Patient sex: M
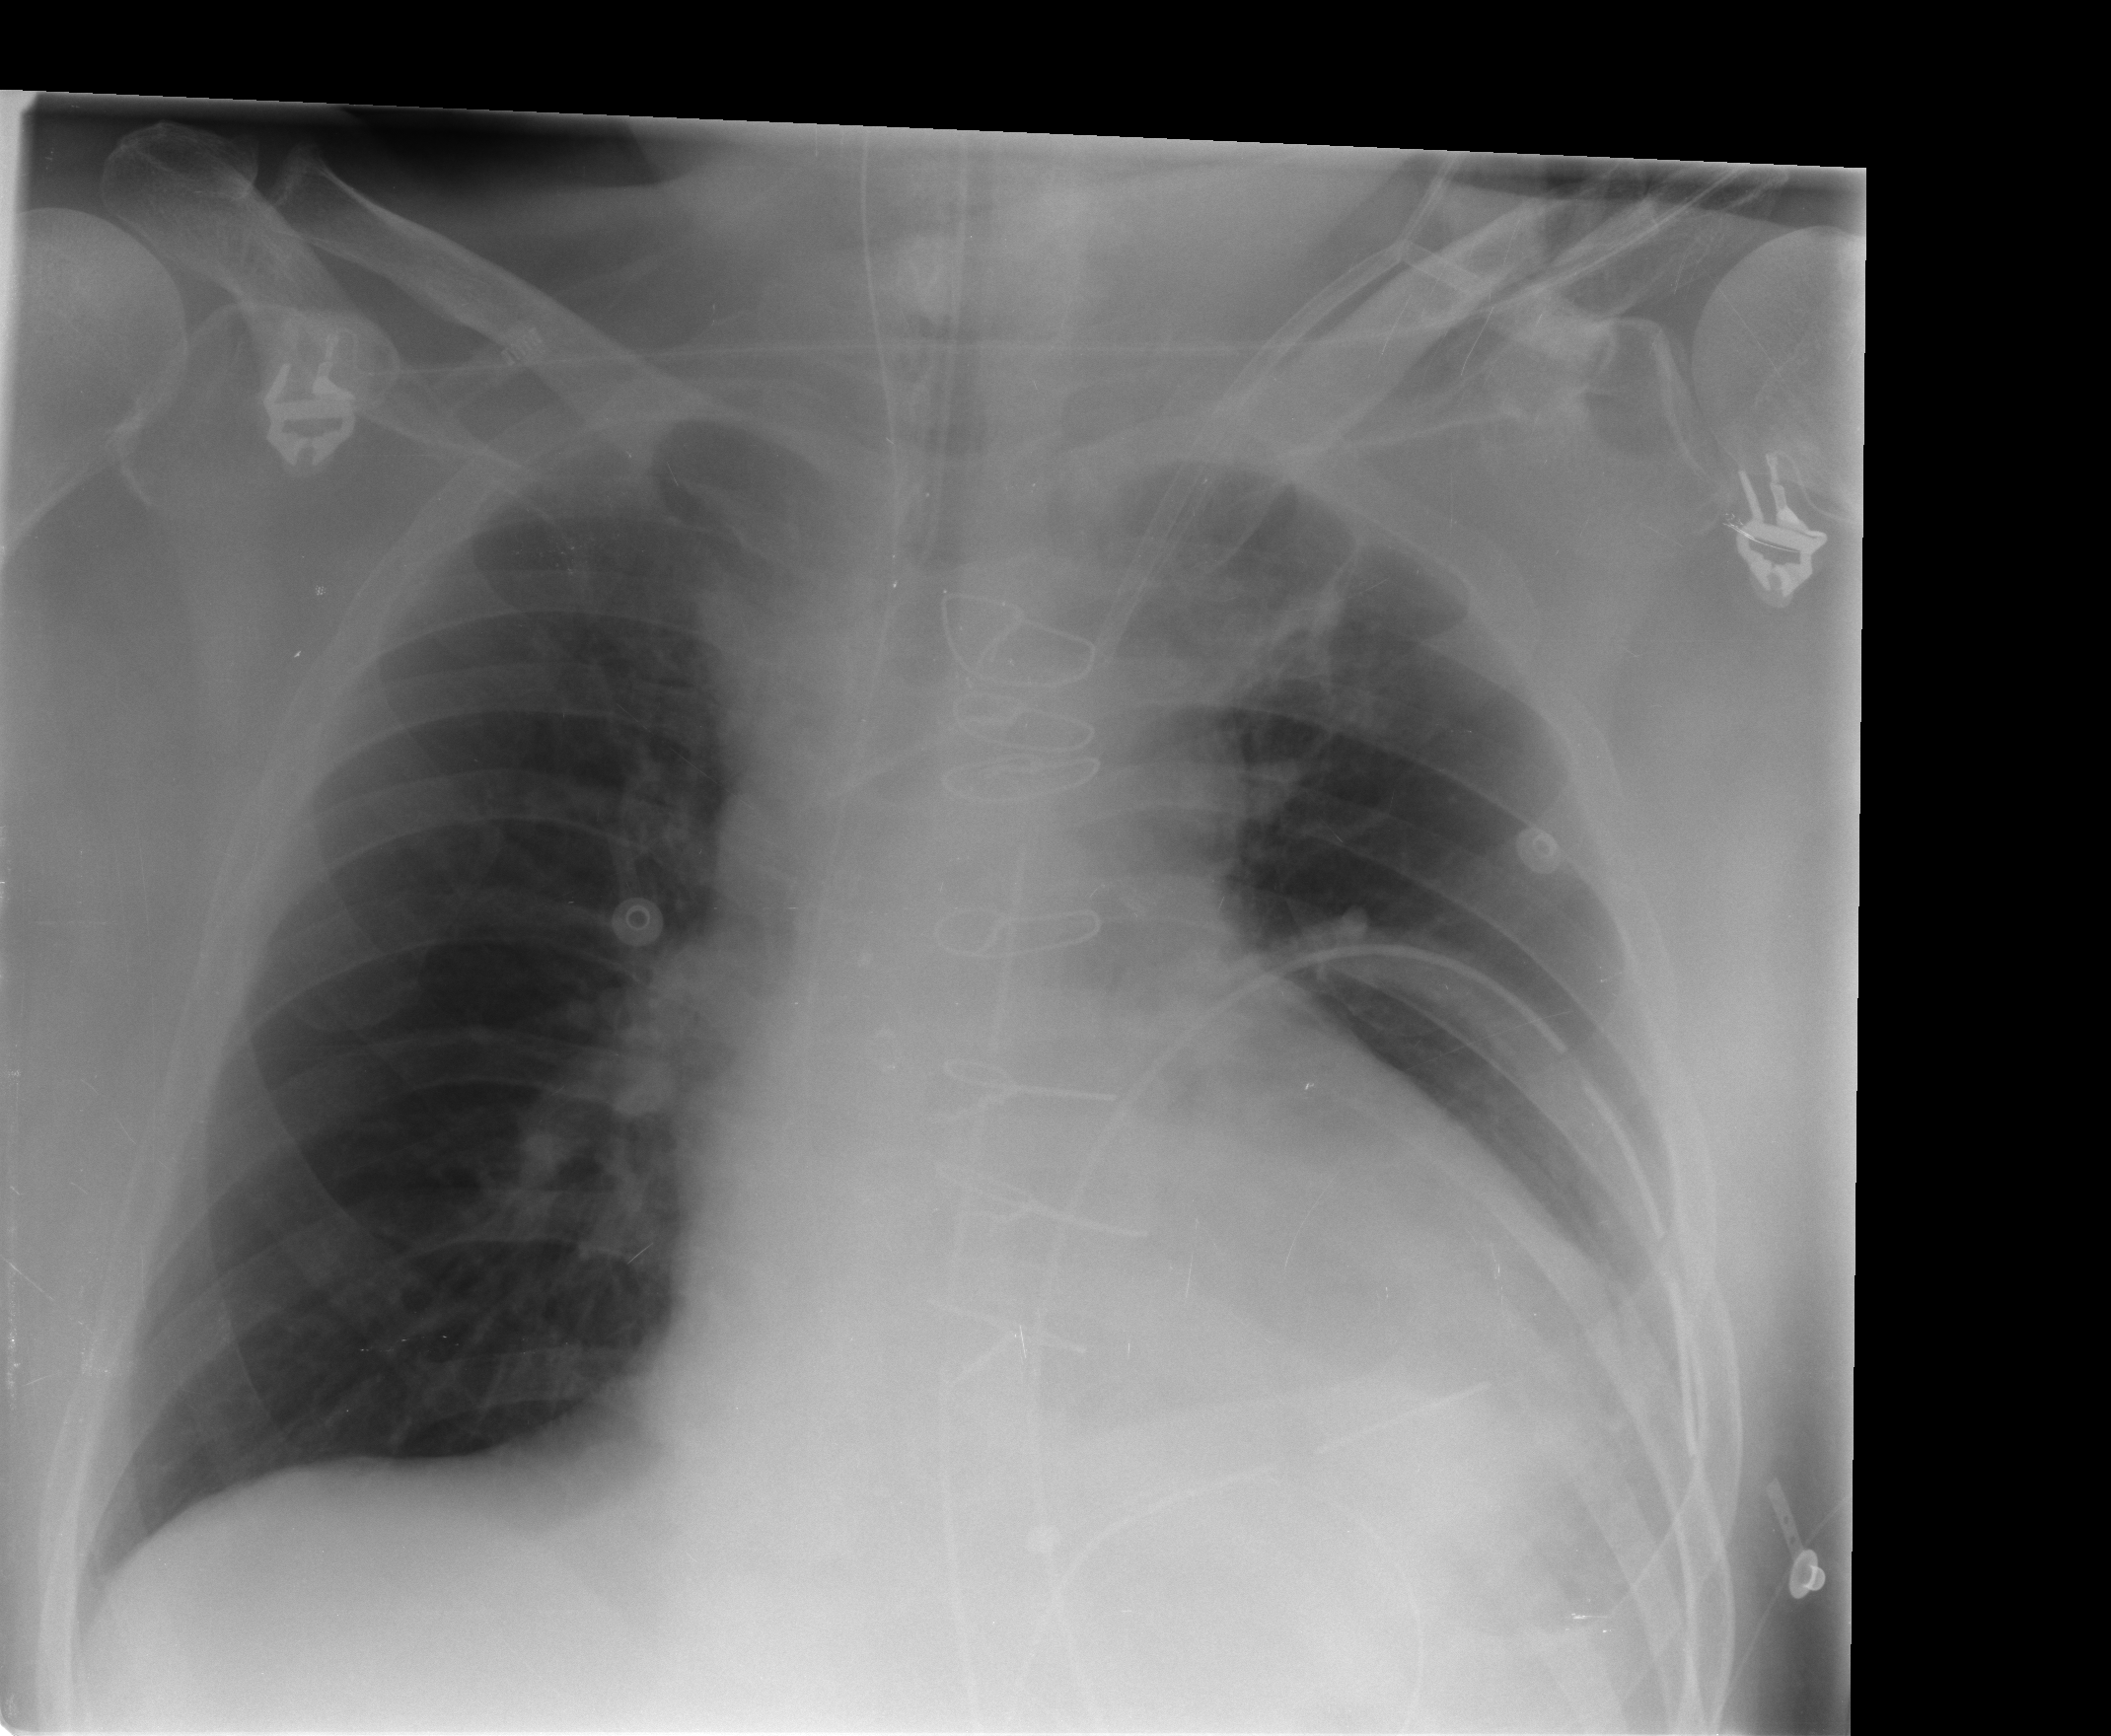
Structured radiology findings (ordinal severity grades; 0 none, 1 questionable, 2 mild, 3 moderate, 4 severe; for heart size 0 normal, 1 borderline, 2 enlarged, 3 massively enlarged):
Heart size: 2
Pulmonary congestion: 0
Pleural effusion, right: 0
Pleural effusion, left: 2
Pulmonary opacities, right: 0
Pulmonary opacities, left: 0
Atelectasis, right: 0
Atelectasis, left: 2